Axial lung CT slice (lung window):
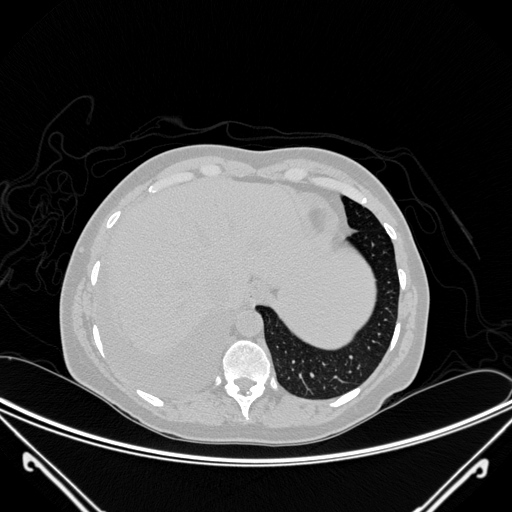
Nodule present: no